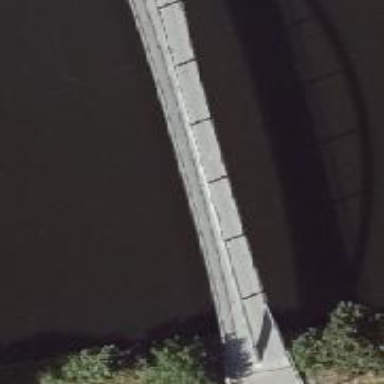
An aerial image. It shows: There is bridge in the image.